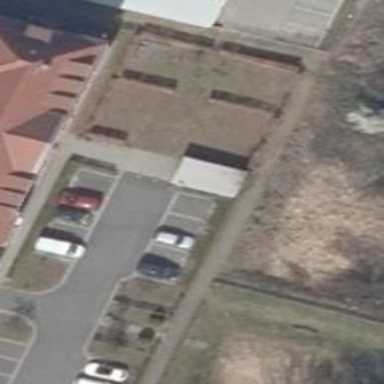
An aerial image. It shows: Parking area with paving stones surface.